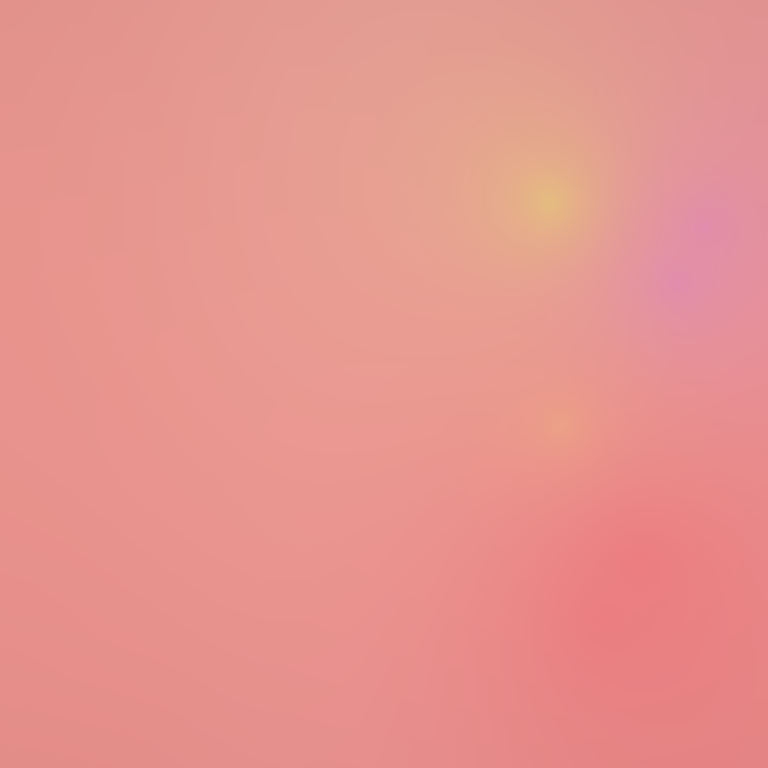
Abstract light effect, smooth gradient from soft coral to warm peach, serene atmosphere, subtle glow, no room, no furniture, no objects.